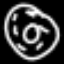
Label: donut